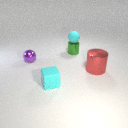
small cyan rubber cube to the left of large red metal cylinder